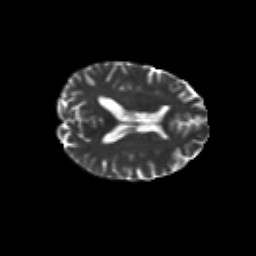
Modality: T2w
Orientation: axial
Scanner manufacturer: siemens
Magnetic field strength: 3 T
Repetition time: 6.8 s
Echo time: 0.093 s